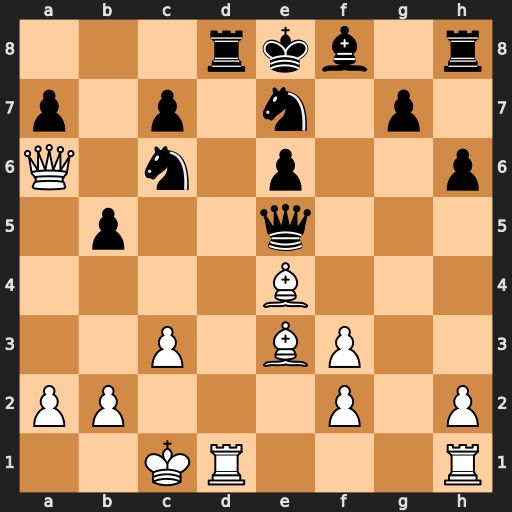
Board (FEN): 3rkb1r/p1p1n1p1/Q1n1p2p/1p2q3/4B3/2P1BP2/PP3P1P/2KR3R
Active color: w
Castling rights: k
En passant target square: -
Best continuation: Bxc6+ Nxc6 Qxc6+